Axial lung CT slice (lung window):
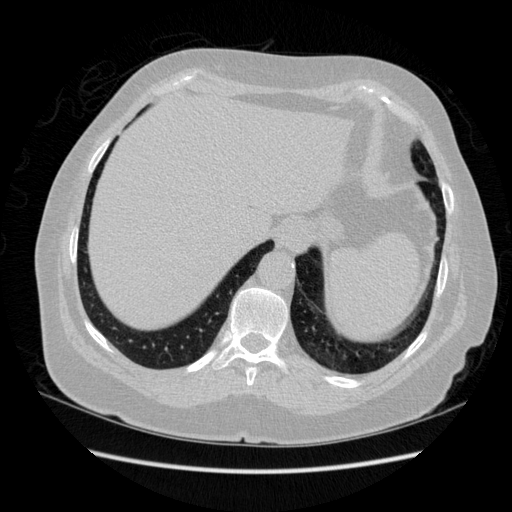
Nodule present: no